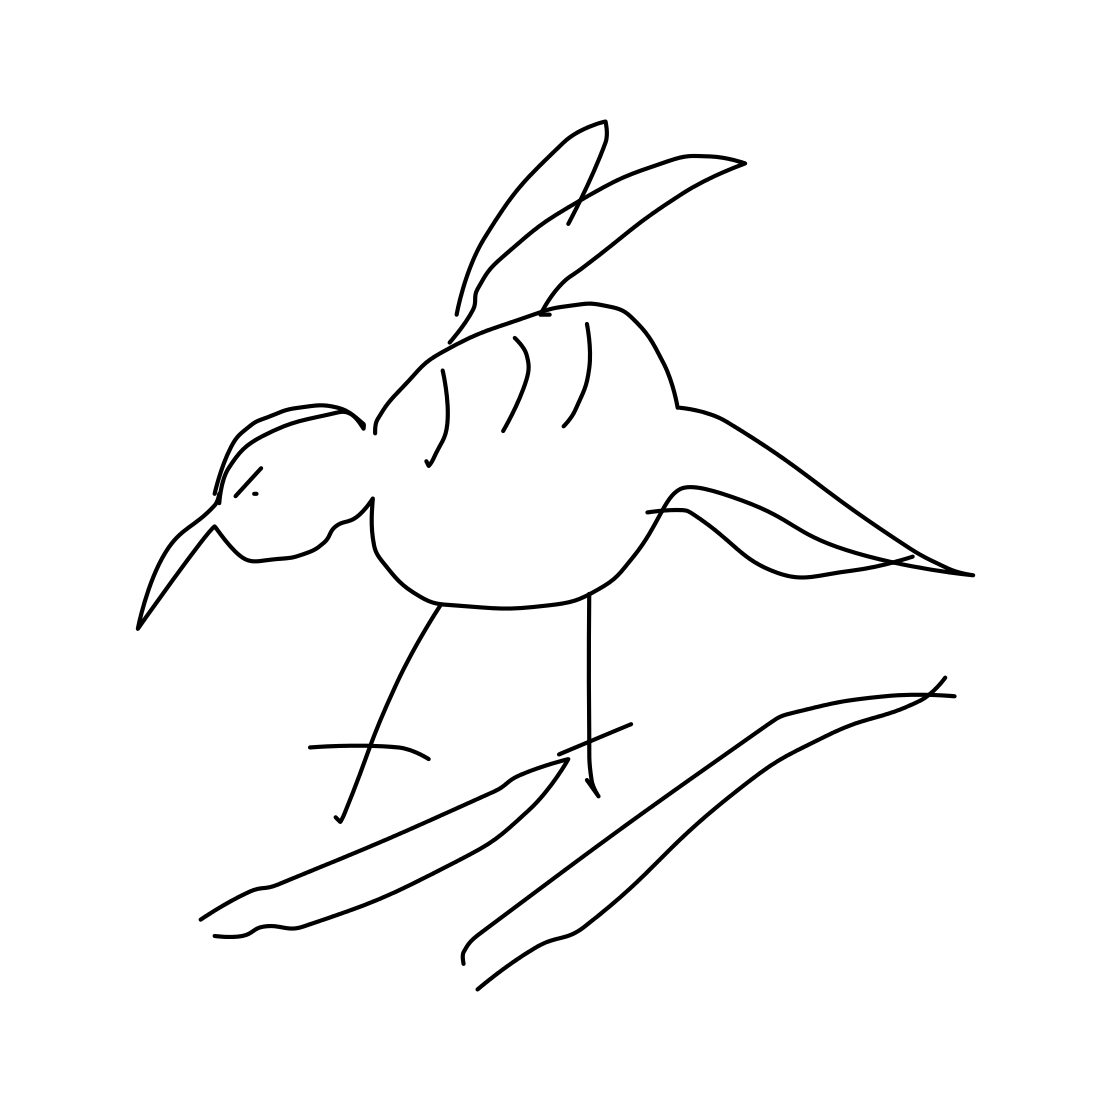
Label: standing bird